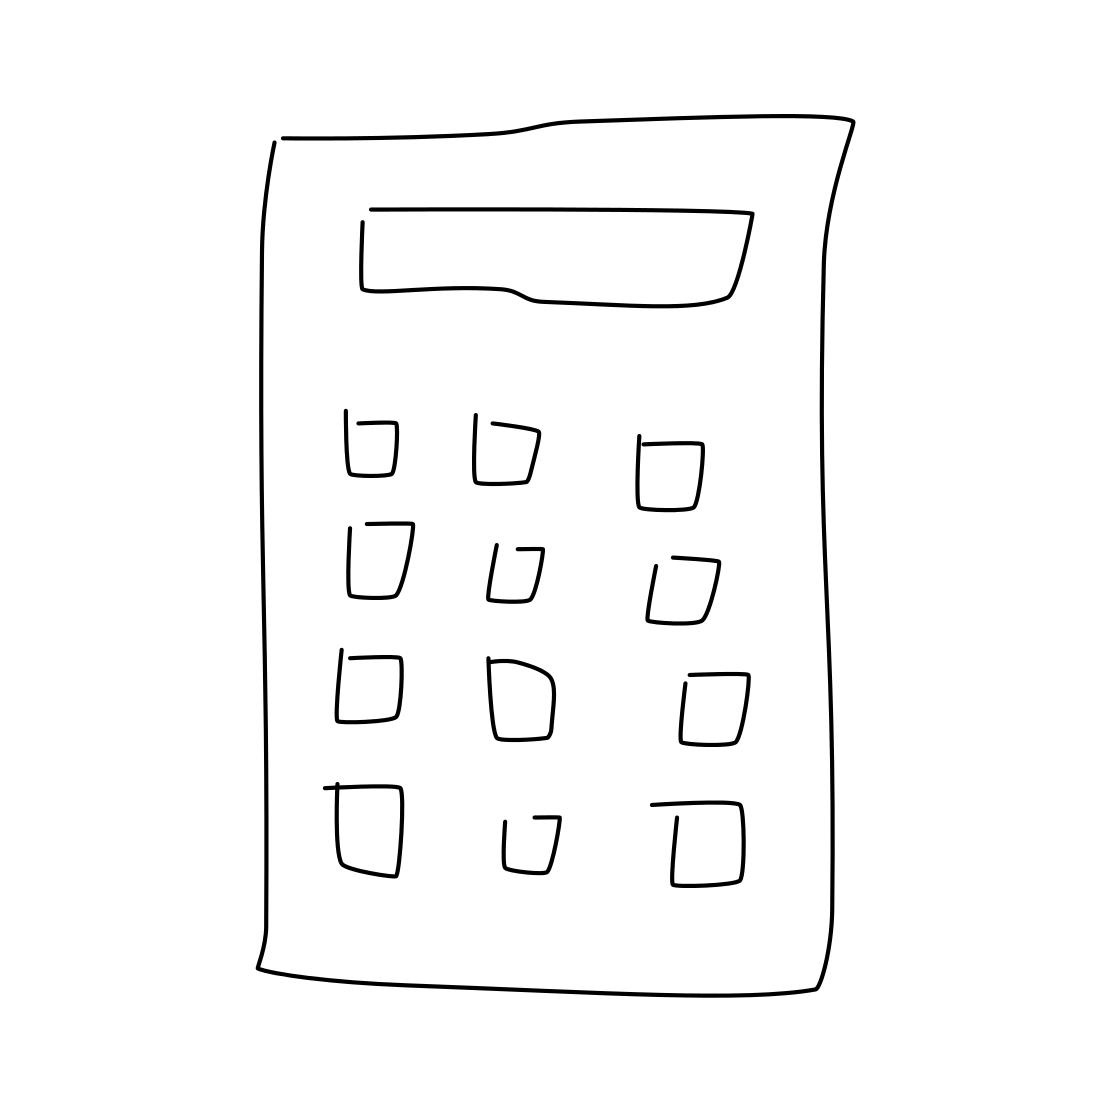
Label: calculator